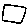
Label: square